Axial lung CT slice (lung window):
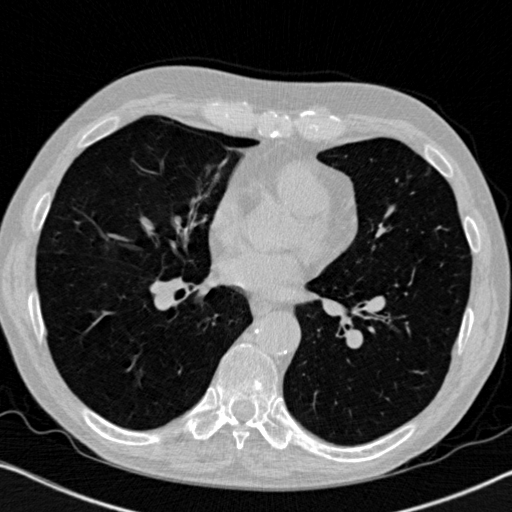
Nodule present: no